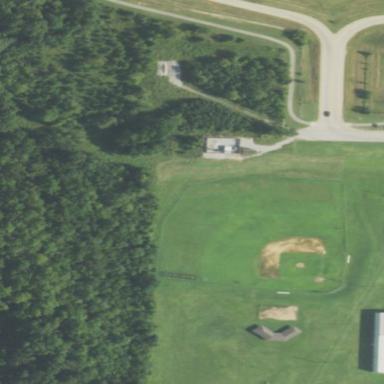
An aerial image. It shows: Baseball pitch for leisure and sports activities.